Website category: sports
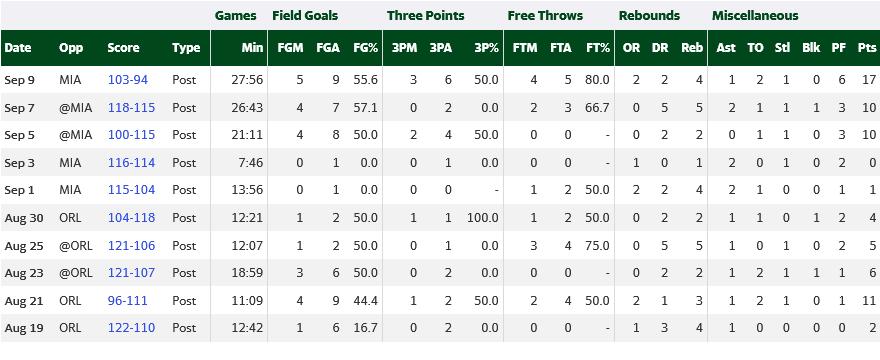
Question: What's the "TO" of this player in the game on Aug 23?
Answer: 2

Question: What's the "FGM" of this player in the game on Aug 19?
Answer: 1

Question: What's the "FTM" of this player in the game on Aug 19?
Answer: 0

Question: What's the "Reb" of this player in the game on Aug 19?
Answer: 4

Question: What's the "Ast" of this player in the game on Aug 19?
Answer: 1

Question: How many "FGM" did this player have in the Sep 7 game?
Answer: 4

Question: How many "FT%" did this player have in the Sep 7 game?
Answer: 66.7

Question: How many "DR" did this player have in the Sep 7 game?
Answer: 5

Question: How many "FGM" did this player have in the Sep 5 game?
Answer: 4

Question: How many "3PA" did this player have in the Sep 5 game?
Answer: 4

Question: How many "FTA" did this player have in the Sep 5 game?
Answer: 0

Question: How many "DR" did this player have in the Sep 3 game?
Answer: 0

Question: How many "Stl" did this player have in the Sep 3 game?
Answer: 1

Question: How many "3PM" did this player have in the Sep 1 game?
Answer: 0

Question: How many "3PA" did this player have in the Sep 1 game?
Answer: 0

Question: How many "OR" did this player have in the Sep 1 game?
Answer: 2

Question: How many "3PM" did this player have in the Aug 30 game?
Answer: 1

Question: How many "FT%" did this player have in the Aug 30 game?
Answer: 50.0

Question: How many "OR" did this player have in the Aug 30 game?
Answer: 0

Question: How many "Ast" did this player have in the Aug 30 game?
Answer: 1

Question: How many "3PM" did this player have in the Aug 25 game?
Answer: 0

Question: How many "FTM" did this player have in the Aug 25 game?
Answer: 3

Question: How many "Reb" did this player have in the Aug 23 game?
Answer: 2

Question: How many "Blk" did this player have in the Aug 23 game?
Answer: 1

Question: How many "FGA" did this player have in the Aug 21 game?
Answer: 9

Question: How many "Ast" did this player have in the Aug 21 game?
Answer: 1

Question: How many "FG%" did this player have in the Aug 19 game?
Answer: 16.7

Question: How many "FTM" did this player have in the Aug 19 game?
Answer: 0

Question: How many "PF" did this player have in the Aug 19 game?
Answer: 0

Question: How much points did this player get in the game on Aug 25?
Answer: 5

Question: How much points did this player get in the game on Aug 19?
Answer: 2

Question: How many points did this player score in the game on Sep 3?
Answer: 0

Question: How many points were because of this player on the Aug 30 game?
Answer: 4